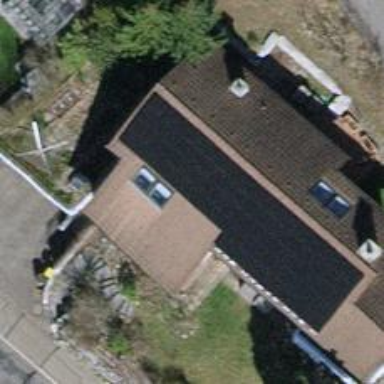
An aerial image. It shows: Solar photovoltaic panel generator on roof.